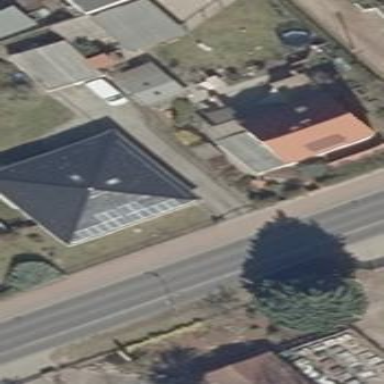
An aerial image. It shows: House with pyramidal roof shape.